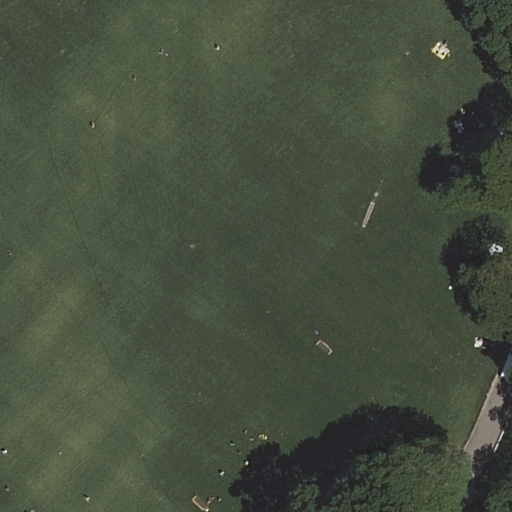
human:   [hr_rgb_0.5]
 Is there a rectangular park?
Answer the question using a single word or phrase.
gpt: yes

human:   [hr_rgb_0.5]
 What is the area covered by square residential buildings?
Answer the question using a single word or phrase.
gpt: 0m2

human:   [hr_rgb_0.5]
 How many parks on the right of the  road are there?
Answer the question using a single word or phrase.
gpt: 0

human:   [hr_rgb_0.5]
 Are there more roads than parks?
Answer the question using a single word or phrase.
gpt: no

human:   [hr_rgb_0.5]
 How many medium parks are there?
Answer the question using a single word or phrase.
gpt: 0

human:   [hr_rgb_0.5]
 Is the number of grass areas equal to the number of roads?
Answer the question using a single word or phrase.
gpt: yes

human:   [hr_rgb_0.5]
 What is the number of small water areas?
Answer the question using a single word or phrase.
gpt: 0

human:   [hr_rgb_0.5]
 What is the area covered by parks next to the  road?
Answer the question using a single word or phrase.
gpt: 10631m2

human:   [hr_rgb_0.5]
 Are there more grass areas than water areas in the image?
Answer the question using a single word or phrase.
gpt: yes

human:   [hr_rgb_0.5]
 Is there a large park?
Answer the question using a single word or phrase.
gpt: yes

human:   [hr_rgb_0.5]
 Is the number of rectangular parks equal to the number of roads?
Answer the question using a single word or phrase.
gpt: yes

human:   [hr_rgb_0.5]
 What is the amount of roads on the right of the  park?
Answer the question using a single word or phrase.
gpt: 1

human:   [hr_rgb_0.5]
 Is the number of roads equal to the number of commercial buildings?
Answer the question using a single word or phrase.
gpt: no

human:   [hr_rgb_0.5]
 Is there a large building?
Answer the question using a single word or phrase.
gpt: no

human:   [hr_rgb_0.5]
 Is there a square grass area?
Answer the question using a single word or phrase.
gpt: no

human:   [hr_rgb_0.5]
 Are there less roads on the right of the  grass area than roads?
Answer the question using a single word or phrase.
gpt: no

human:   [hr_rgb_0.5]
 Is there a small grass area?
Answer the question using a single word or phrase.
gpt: no

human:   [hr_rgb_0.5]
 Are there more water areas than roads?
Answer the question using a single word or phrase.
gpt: no

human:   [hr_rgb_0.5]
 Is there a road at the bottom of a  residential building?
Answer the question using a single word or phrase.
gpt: no

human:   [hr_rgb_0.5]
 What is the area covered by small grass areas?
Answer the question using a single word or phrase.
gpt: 0m2

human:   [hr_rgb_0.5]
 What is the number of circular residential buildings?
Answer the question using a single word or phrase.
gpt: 0

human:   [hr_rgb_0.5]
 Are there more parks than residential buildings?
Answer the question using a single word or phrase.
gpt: yes

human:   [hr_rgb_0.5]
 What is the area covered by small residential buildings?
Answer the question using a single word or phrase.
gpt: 0m2

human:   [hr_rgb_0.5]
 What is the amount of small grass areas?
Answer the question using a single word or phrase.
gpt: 0

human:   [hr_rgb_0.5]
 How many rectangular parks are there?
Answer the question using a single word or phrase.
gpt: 1

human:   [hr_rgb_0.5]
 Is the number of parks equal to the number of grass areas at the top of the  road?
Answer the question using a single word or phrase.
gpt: no

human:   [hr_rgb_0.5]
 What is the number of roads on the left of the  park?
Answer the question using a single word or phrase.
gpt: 0

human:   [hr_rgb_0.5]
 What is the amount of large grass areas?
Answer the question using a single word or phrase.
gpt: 1

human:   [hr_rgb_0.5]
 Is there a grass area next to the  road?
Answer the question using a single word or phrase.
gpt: yes

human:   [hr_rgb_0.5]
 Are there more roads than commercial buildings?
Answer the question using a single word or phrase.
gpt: yes

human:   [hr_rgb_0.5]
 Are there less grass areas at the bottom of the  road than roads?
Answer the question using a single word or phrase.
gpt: no

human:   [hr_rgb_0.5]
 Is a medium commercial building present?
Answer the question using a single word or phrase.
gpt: no

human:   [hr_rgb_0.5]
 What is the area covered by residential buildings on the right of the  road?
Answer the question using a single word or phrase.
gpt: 0m2

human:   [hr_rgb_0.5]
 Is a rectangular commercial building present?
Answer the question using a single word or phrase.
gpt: no

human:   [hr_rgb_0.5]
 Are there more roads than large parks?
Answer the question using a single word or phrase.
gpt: no

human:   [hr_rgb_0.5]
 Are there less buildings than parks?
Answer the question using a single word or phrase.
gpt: yes